Field crop: tomato
Growth stage: 1
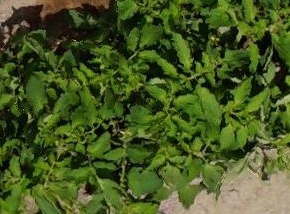
Species: tomato